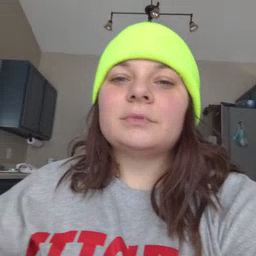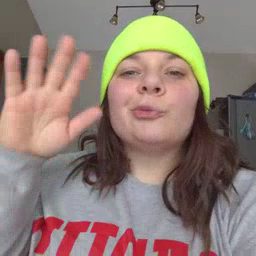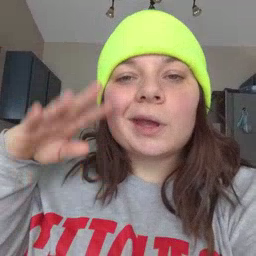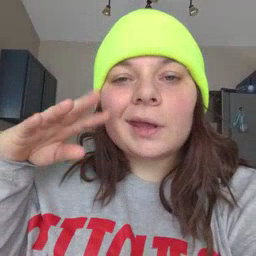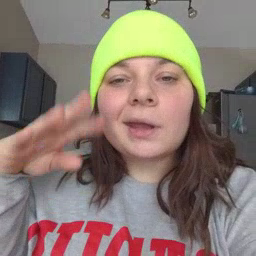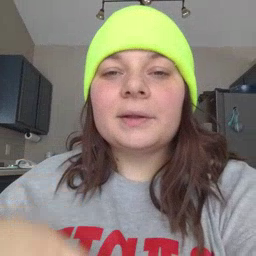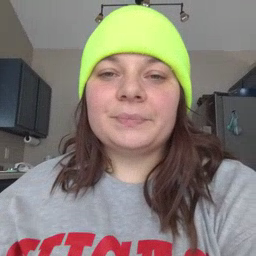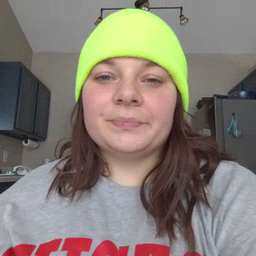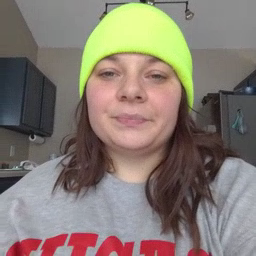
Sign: rain